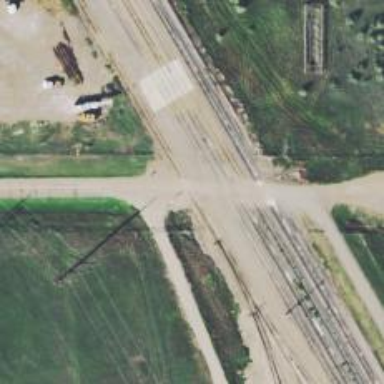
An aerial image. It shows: Railway level crossing.